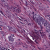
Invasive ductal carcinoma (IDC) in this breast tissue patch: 1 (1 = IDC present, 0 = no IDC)